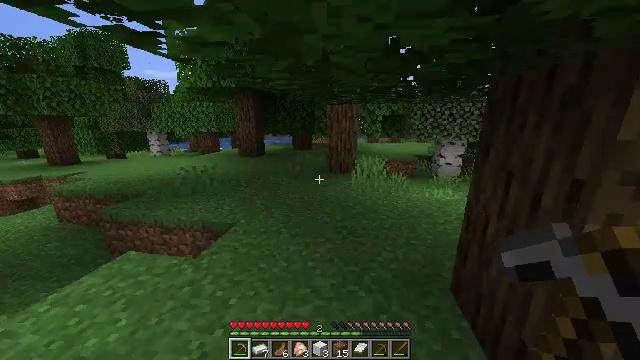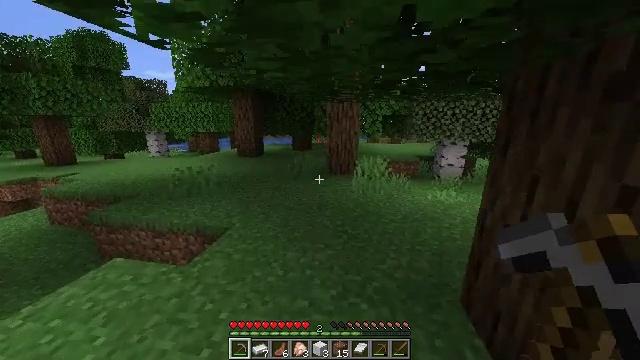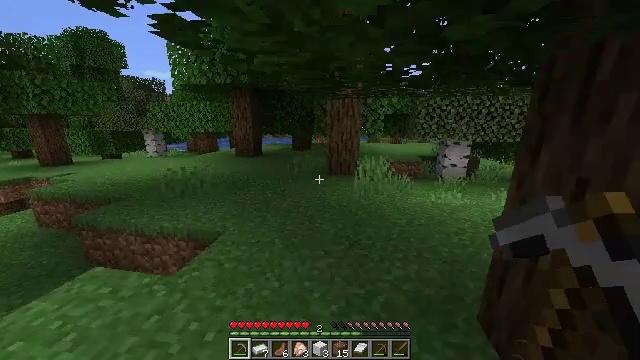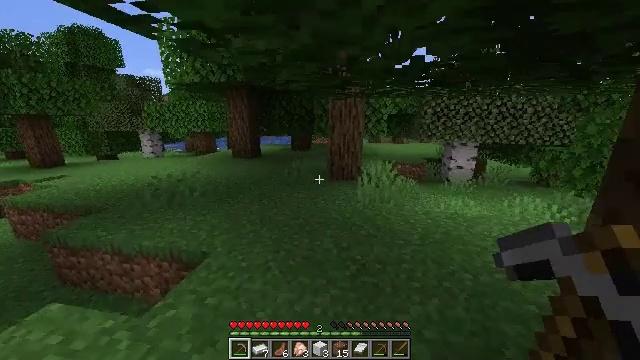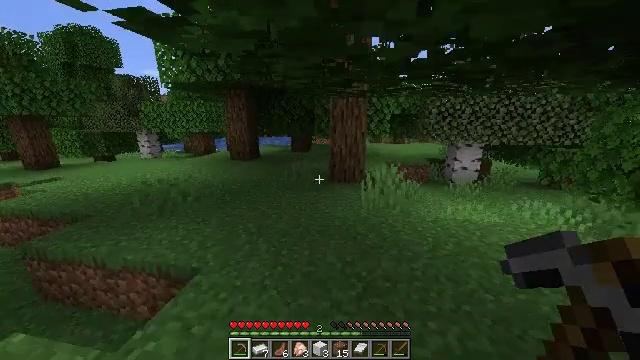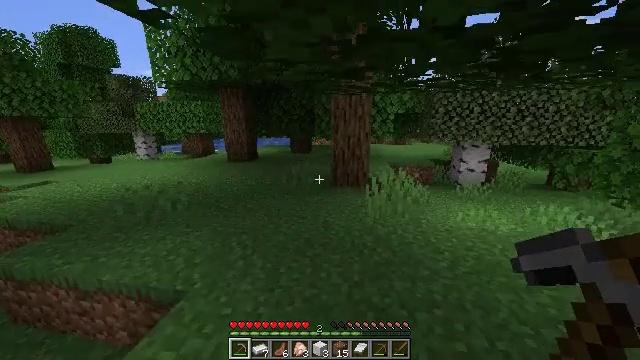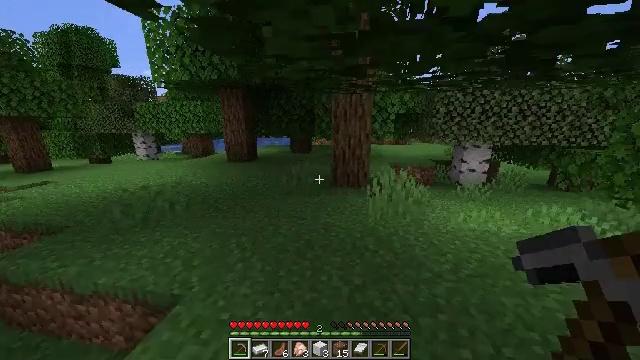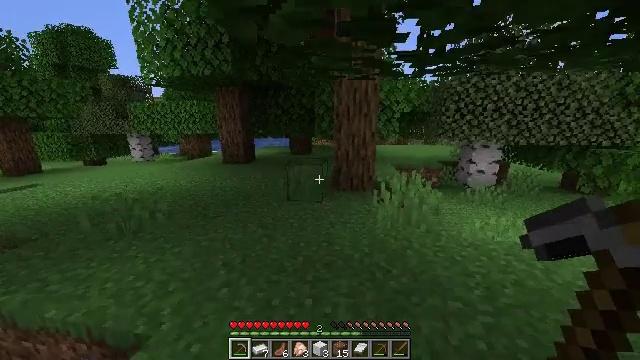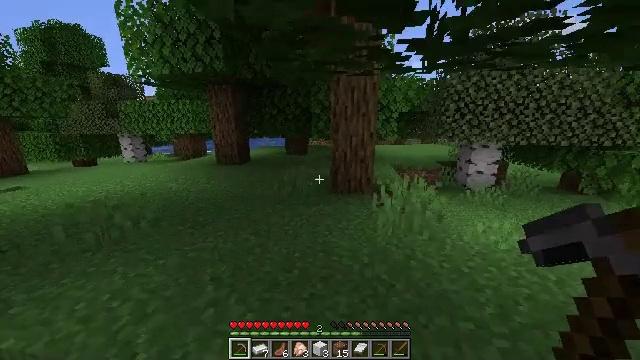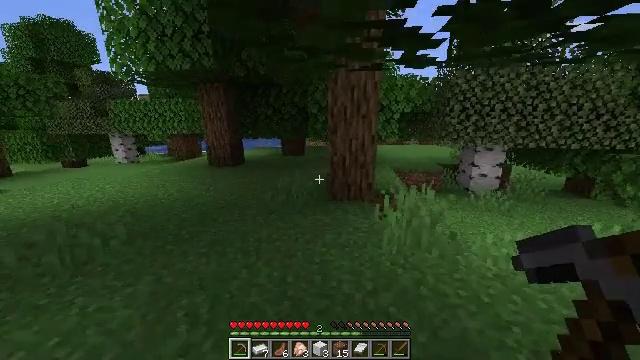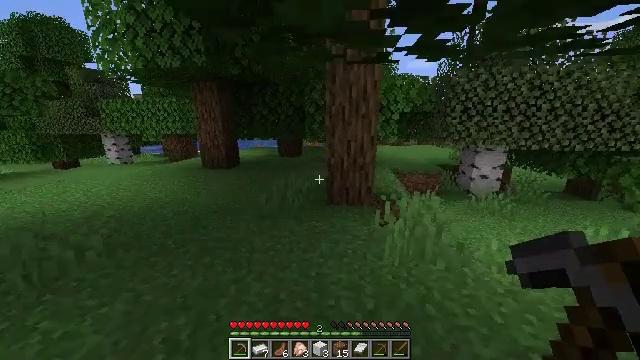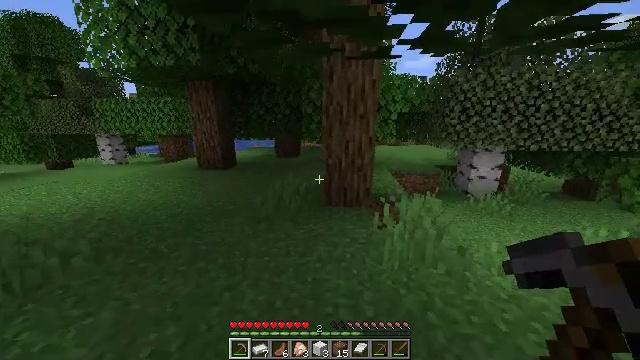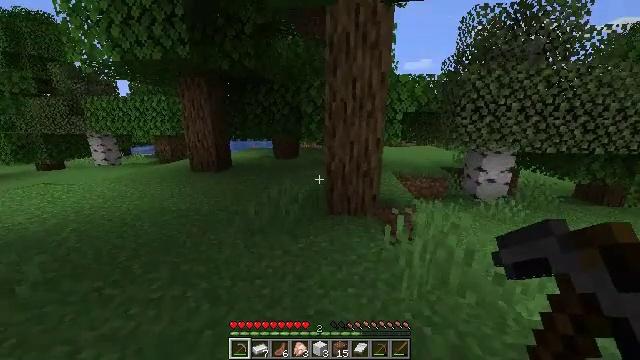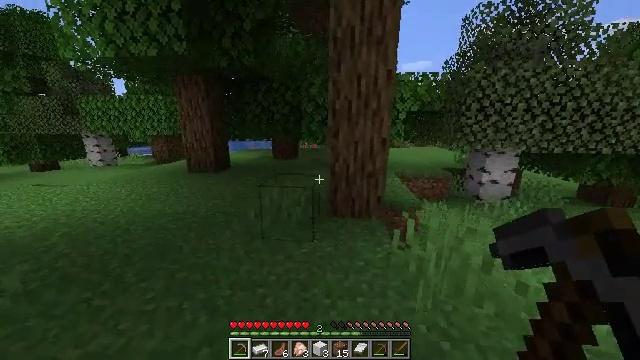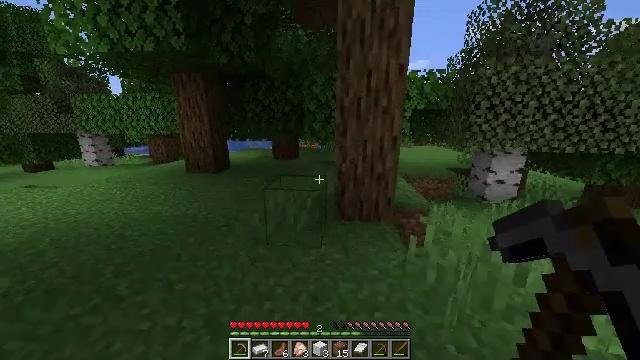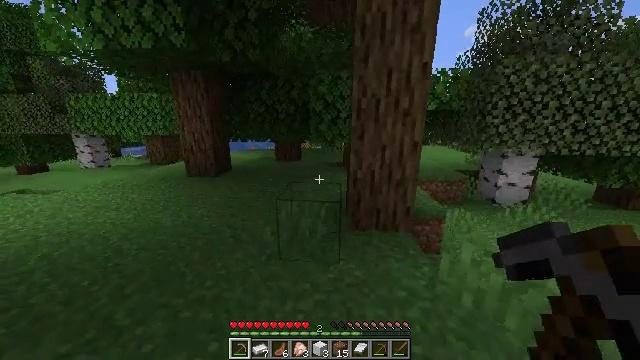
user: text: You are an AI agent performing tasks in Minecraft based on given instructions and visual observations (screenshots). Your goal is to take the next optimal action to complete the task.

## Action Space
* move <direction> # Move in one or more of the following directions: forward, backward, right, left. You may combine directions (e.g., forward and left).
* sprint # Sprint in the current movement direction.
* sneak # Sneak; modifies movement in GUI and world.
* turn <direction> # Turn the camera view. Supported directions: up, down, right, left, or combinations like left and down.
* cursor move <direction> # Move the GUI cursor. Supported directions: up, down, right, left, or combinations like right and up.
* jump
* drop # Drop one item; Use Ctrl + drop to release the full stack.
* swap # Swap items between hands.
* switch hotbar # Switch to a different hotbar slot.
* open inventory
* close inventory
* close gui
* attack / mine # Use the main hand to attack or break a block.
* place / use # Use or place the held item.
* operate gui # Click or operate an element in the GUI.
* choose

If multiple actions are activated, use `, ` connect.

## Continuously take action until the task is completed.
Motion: motion action
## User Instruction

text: Reclaim the chest into your inventory.
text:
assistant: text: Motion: move forward
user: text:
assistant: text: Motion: move forward
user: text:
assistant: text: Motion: move forward
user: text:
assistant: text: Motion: move forward
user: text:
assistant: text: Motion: move forward
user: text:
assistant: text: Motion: move forward
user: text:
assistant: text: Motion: move forward
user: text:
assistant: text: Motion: move forward
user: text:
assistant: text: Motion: move forward
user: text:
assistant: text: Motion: move forward
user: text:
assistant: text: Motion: move forward
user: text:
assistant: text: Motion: move forward and move left
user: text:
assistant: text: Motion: move forward and move left
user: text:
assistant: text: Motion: move forward and move left
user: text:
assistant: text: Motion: move forward and move left
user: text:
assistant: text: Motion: move forward and move left
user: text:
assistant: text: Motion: move forward
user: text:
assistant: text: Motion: move forward
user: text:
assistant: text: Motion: move forward
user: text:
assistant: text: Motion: move forward
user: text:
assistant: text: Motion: move forward
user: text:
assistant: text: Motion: move forward and move left, turn left
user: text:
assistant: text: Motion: move forward and move left, turn left
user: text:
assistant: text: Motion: move forward and move left, turn left
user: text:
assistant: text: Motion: move forward and move left, turn left
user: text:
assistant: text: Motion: move forward and move left, turn left
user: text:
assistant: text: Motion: move forward and move left, turn left
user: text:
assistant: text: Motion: move forward and move left
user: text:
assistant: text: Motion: move forward and move left
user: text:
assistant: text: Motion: move forward and move left